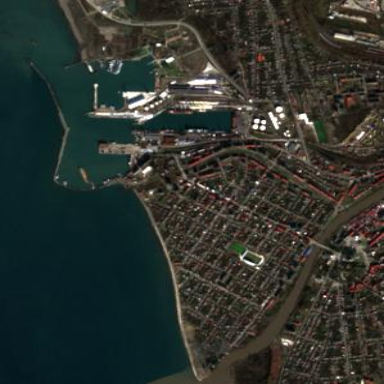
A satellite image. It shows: Industrial area designated as port.